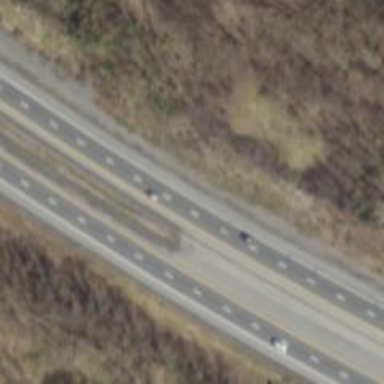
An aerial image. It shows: Asphalt motorway.